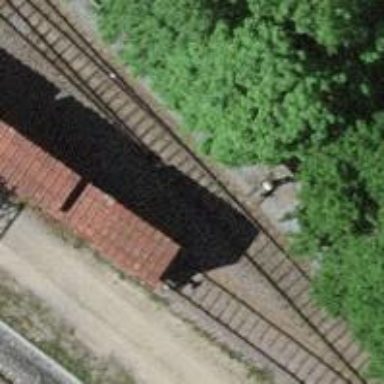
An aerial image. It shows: Single-track spur railway line.